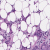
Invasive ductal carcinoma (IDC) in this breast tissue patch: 1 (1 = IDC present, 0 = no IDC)